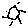
Label: sun